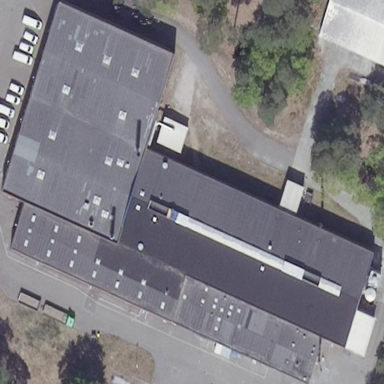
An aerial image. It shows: Industrial building with flat roof.